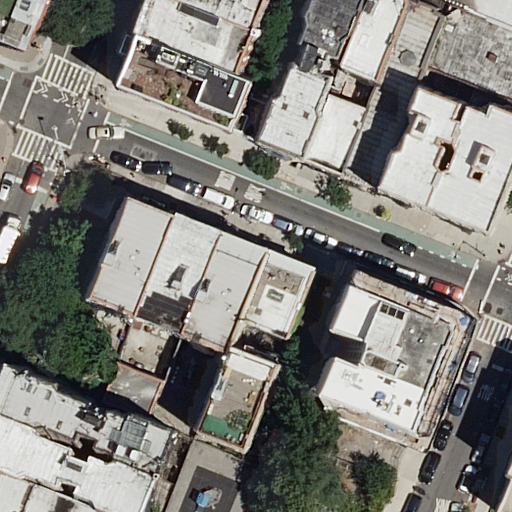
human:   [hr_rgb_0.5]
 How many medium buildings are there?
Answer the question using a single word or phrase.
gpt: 15

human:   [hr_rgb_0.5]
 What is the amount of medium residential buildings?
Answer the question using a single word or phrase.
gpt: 15

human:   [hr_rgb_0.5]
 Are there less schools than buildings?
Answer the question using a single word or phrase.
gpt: yes

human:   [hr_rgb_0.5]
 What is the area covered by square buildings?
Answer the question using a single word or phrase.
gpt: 0m2

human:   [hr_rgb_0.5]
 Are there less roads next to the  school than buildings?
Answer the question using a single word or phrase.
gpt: yes

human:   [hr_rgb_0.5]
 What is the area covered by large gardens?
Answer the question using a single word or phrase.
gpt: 0m2

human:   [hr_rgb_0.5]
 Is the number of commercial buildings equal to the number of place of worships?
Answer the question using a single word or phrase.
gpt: no

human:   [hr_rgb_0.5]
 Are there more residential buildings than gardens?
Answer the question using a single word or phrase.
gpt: yes

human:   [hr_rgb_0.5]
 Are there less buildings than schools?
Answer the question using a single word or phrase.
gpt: no

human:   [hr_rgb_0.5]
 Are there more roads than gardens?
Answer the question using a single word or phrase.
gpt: yes

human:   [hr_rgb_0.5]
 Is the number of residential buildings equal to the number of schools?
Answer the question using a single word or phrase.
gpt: no

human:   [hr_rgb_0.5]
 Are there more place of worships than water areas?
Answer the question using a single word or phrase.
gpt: yes

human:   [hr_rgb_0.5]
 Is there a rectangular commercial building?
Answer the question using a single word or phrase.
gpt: no

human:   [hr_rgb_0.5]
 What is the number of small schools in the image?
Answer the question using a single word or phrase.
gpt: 0

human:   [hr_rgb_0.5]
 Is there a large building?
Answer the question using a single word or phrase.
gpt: yes

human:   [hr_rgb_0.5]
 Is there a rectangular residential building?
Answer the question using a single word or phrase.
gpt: yes

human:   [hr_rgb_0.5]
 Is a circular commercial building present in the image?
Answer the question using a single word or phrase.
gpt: no

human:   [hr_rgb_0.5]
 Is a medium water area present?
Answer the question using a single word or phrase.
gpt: no

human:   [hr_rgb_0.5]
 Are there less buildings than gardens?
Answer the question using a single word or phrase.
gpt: no

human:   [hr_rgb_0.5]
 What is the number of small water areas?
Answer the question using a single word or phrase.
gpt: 0

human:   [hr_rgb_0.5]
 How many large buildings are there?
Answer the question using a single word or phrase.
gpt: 1

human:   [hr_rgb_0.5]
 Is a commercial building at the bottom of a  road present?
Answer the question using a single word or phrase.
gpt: no

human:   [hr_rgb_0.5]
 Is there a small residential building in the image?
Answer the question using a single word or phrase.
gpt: yes

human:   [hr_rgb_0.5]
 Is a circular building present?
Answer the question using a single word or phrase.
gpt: no

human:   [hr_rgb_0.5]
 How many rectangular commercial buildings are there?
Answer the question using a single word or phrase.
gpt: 0

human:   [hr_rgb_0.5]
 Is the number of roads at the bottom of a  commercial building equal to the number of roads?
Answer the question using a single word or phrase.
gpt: no

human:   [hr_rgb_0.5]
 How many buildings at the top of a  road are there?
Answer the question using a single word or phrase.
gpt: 15

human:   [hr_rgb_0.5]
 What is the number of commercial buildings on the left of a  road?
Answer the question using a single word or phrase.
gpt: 0

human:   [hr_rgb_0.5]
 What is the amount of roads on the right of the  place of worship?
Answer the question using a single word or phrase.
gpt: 1

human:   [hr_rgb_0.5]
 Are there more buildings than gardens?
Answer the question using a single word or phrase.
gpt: yes

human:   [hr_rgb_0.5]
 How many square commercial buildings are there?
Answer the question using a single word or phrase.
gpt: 0

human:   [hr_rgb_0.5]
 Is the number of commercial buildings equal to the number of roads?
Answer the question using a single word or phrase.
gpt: no

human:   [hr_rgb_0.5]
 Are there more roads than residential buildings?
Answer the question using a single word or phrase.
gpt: no

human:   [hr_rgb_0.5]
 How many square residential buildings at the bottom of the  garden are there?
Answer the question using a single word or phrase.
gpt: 0

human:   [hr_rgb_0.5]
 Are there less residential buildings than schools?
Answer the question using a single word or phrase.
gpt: no

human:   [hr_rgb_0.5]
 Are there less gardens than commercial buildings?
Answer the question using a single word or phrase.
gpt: no